Interaction volume radius: 5 \u00c5
Interaction volume height: 10 \u00c5
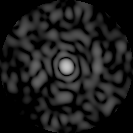
Disorder parameter: 0.8278